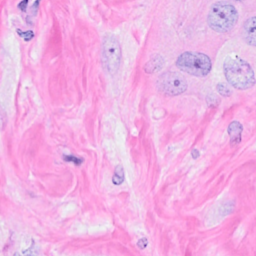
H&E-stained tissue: Breast